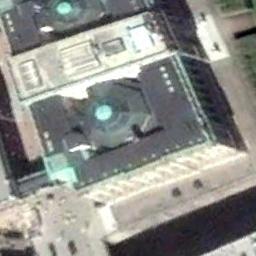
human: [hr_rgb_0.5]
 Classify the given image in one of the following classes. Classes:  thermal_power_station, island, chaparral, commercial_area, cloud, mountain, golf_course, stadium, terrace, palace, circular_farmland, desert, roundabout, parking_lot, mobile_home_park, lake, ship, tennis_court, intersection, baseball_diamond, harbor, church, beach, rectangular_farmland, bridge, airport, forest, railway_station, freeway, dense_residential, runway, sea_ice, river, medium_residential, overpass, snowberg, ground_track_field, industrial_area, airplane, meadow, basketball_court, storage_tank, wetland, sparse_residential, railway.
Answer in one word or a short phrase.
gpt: church